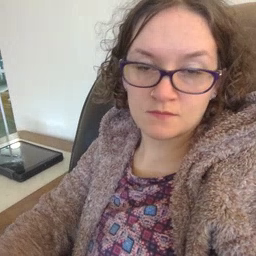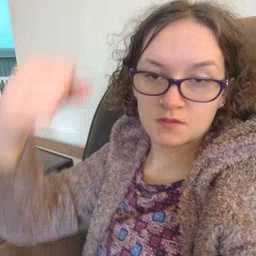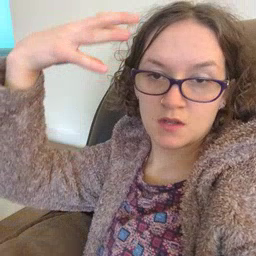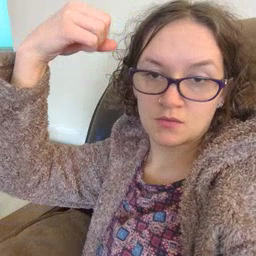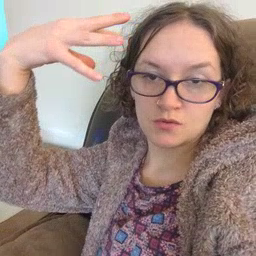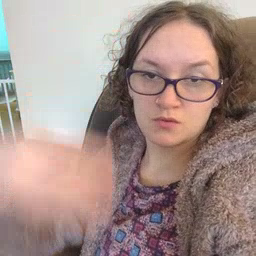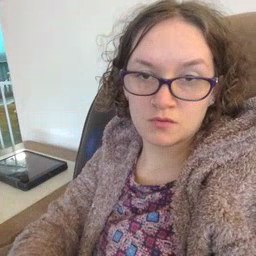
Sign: shower